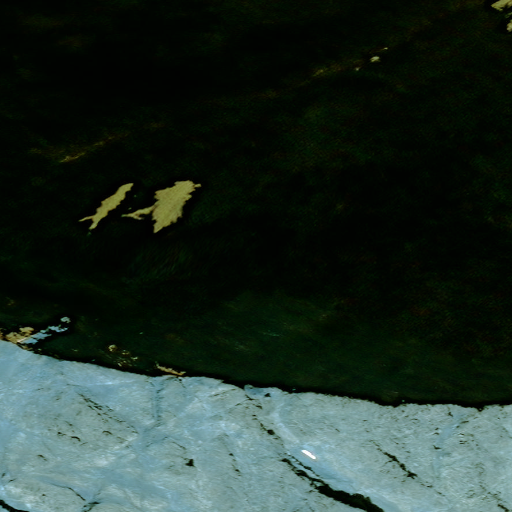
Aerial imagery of mountain in Alaska named Mount Waskey containing only unknown